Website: home-depot
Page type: customer-info-address
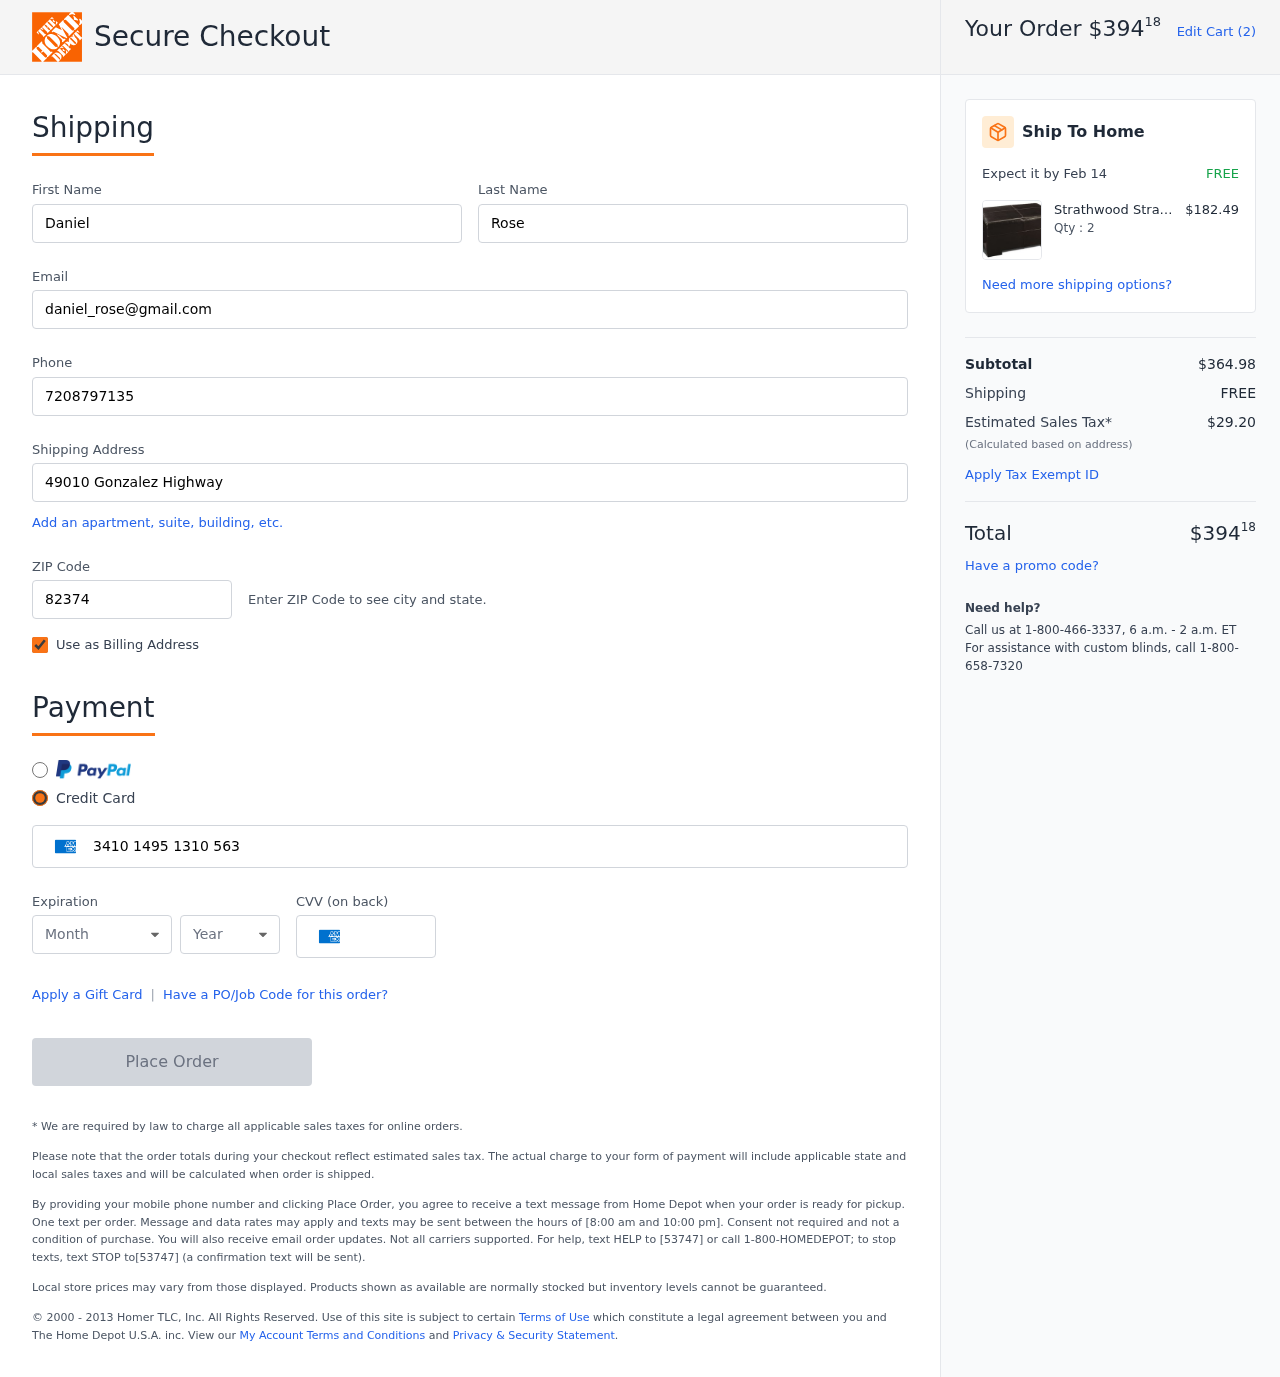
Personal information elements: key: PII_CARD_CVV
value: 3780
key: PII_CARD_EXPIRY_MONTH
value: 02
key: PII_CARD_EXPIRY_YEAR
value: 30
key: PII_CARD_NUMBER
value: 3410 1495 1310 563
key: PII_EMAIL
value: daniel_rose@gmail.com
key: PII_FIRSTNAME
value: Daniel
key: PII_LASTNAME
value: Rose
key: PII_PHONE
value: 7208797135
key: PII_POSTCODE
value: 82374
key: PII_STREET
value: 49010 Gonzalez Highway
Product elements: key: PRODUCT1_BRAND
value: Strathwood
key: PRODUCT1_NAME
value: Strathwood Aspen Leather Ottoman, Brown
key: PRODUCT1_NAME
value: Strathwood Aspen Lea...
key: PRODUCT1_PRICE
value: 182.49
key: PRODUCT1_QUANTITY
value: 2
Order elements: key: ORDER_TOTAL
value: $39418
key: ORDER_NUM_ITEMS
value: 2
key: ORDER_DELIVERY_DATE
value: Feb 14
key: ORDER_SUBTOTAL
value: $364.98
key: ORDER_SHIPPING_COST
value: FREE
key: ORDER_TAX
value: $29.20